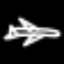
Label: airplane